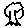
Label: tree